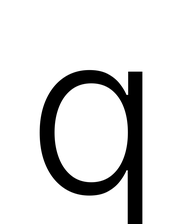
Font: Inter_Light